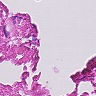
Metastatic tissue present: no